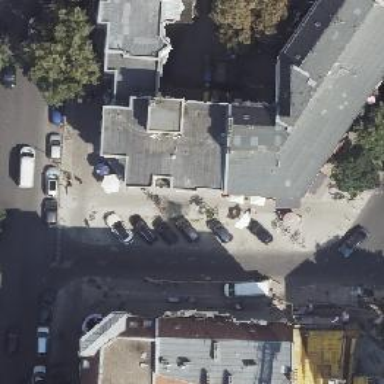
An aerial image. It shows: Pub.